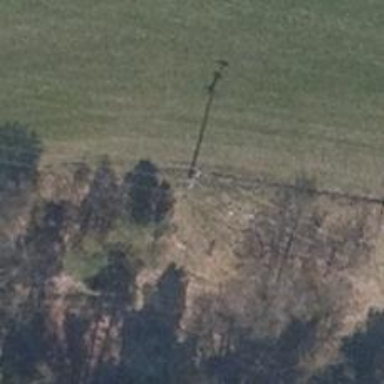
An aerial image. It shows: Power pole.